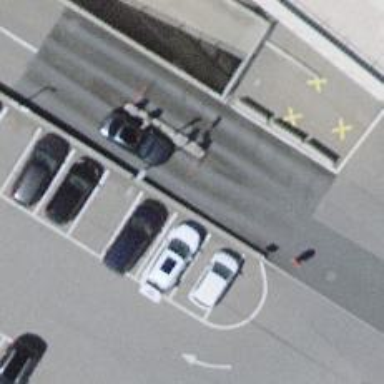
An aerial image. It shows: Lift gate barrier.